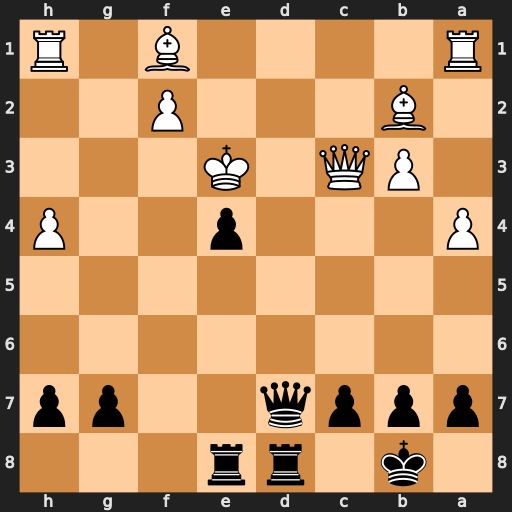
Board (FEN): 1k1rr3/pppq2pp/8/8/P3p2P/1PQ1K3/1B3P2/R4B1R
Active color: b
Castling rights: -
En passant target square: -
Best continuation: Rf8 Ke2 Qf5 Qe3 Rd3